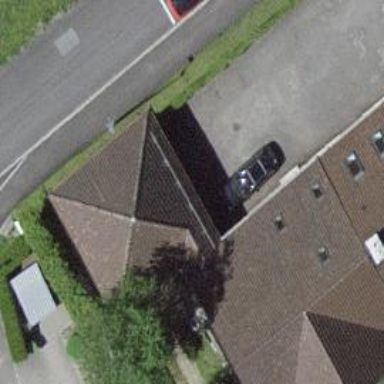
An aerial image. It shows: Garage building.